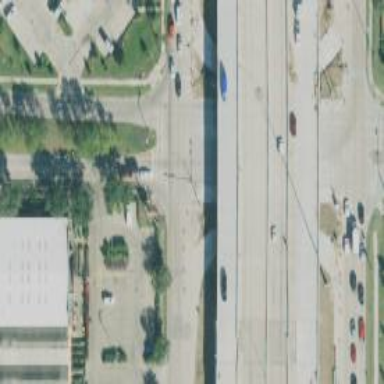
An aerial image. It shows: Frontage road connected to secondary link road.